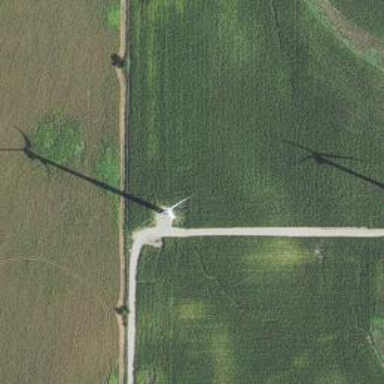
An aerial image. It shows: Wind power generator utilizing wind turbines.